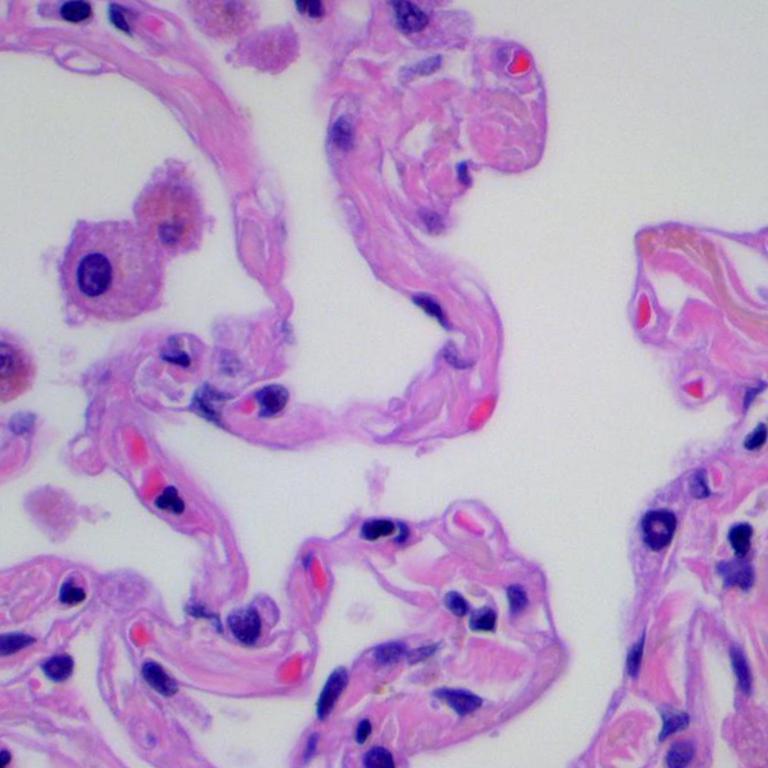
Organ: lung
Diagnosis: benign